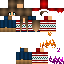
A female human skin with medium skin, wearing brown long hair dressed in a blue hoodie and blue shorts, featuring a closed mouth.